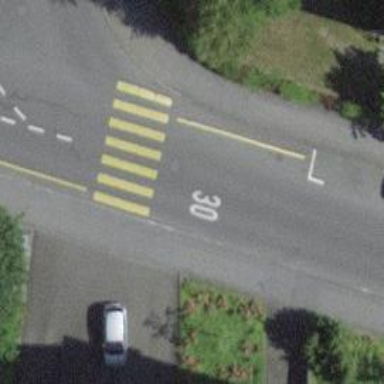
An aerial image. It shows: Uncontrolled zebra crossing on the road.